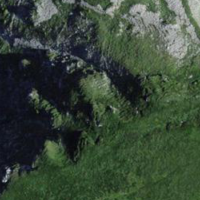
EUNIS habitat code: 50
Species observed at this site:
Corvus corone
Anthus trivialis
Gypaetus barbatus
Anthus spinoletta
Prunella modularis
Buteo buteo
Sylvia atricapilla
Phylloscopus collybita
Pernis apivorus
Carduelis citrinella
Cuculus canorus
Certhia familiaris
Phoenicurus ochruros
Garrulus glandarius
Falco tinnunculus
Periparus ater
Accipiter nisus
Motacilla cinerea
Lophophanes cristatus
Troglodytes troglodytes
Pyrrhula pyrrhula
Fringilla coelebs
Regulus ignicapilla
Turdus torquatus
Carduelis carduelis
Columba palumbus
Milvus milvus
Turdus pilaris
Regulus regulus
Pyrrhocorax graculus
Aquila chrysaetos
Motacilla alba
Delichon urbicum